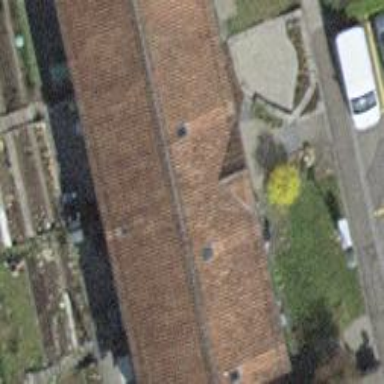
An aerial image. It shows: Simple and straightforward house.